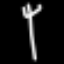
Label: fork